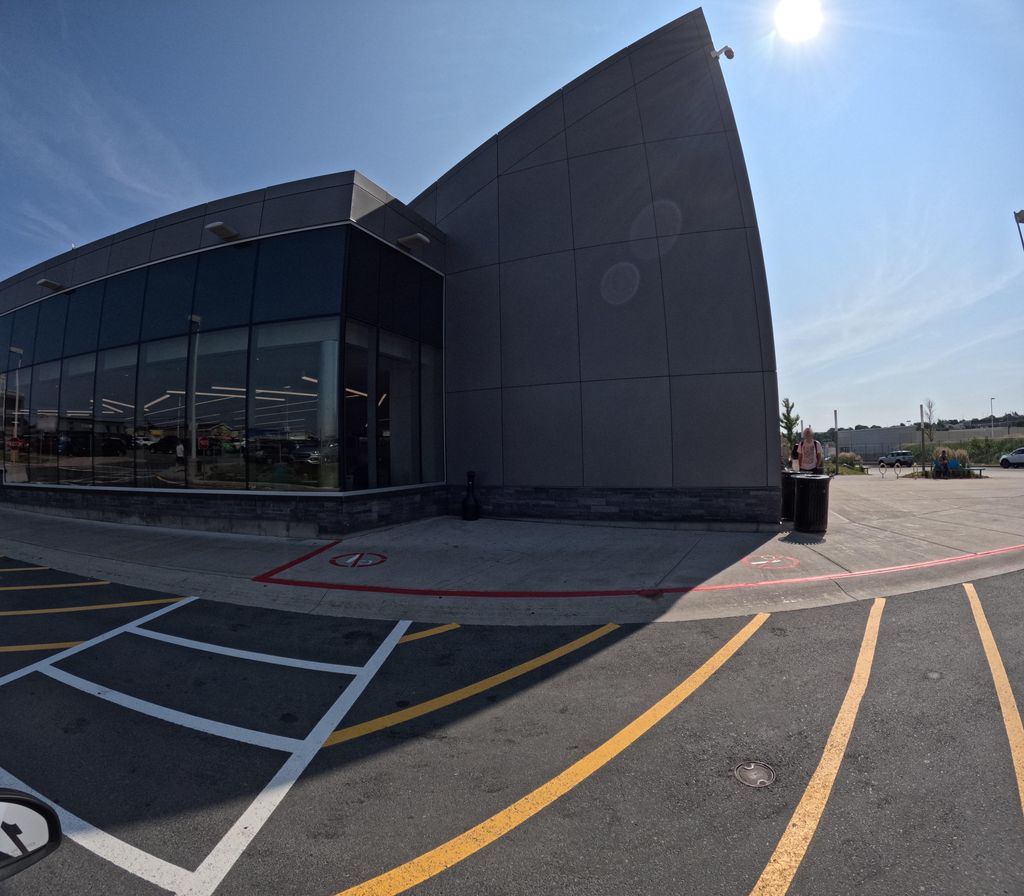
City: st_johns